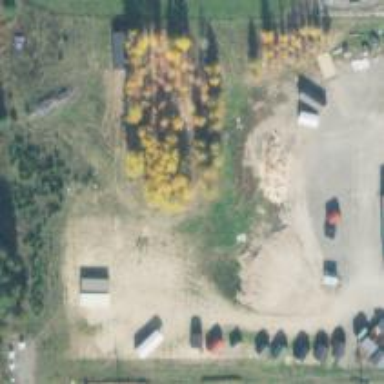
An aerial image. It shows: Plant nursery specializing in trees.